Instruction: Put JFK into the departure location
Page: home
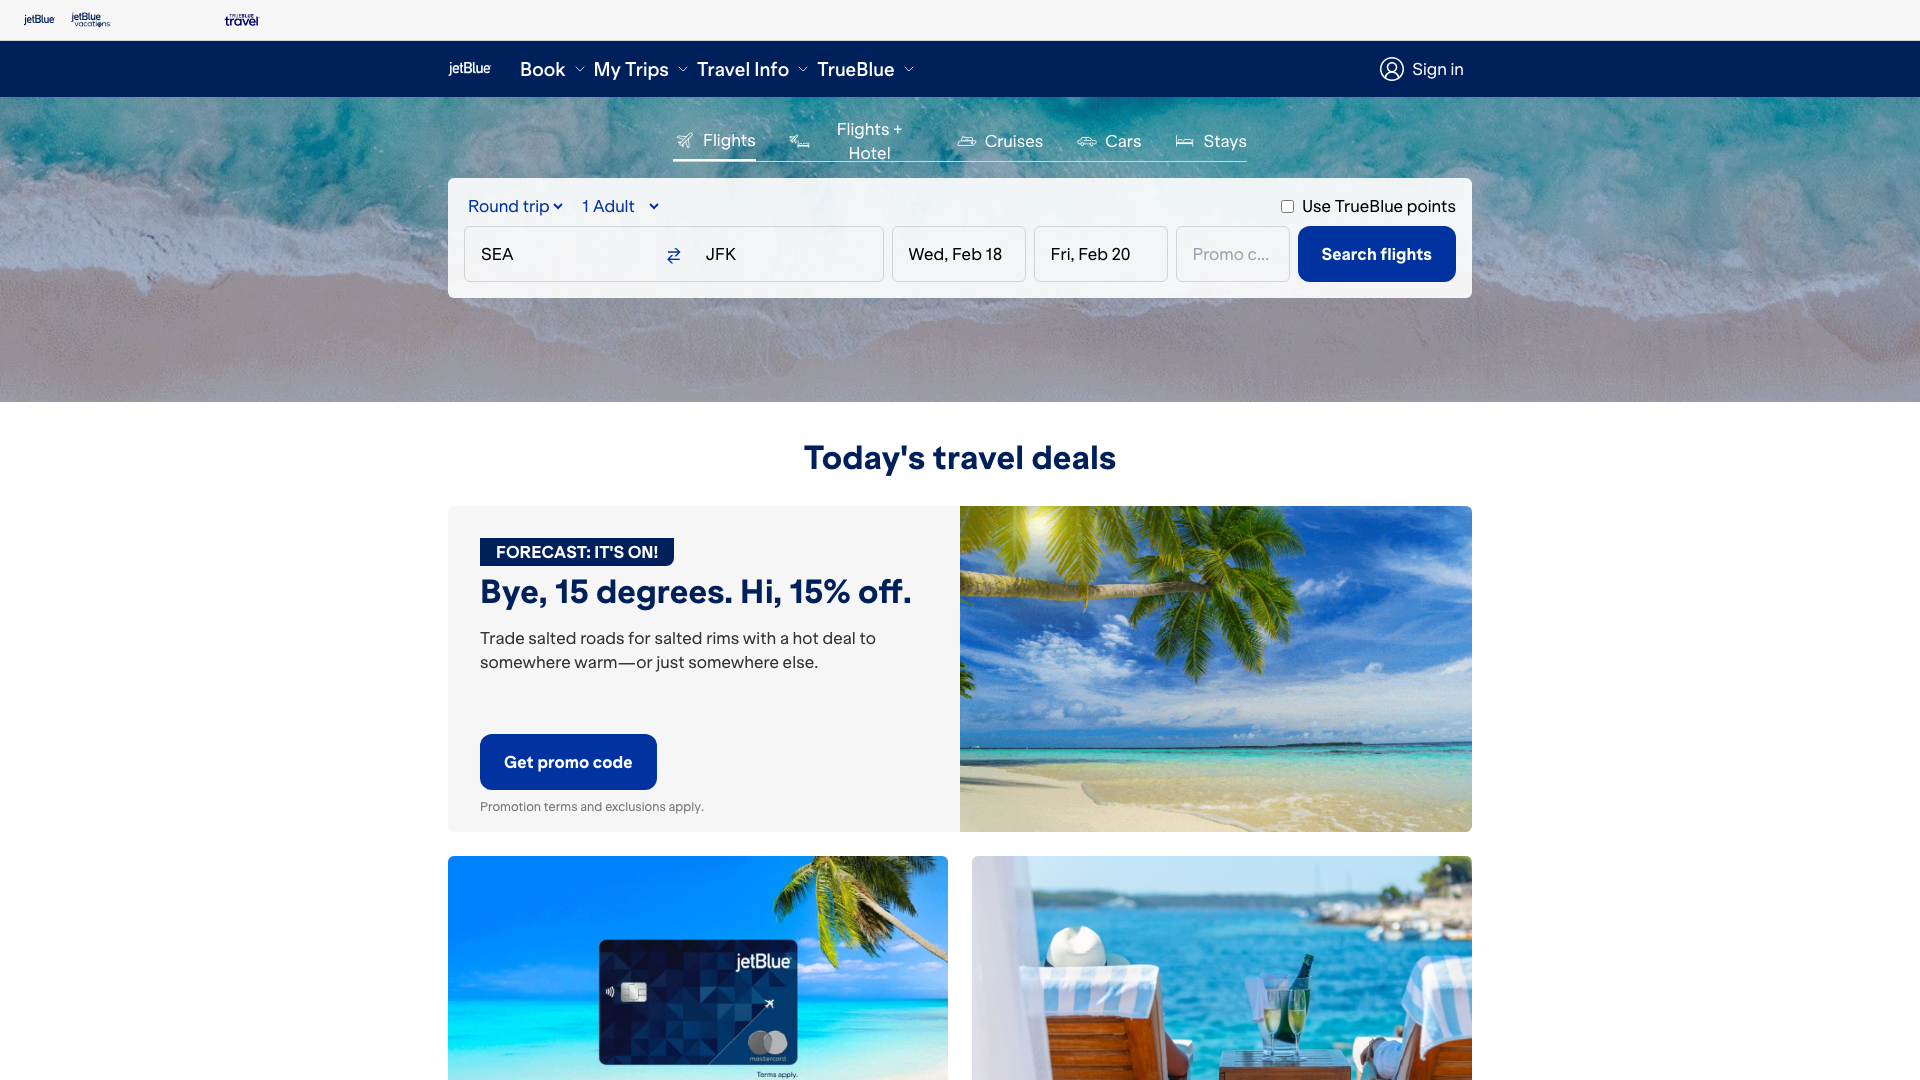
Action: type